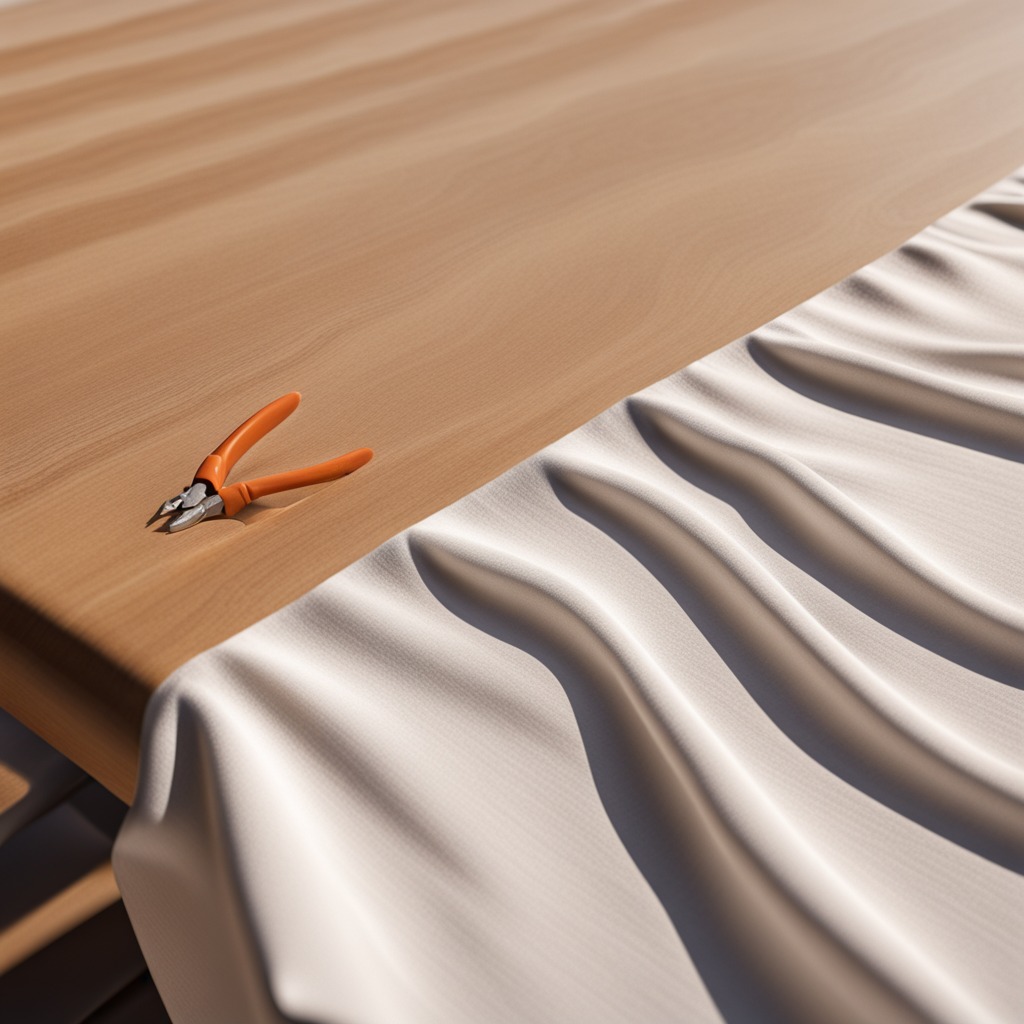
A plier is lying on the wooden table.